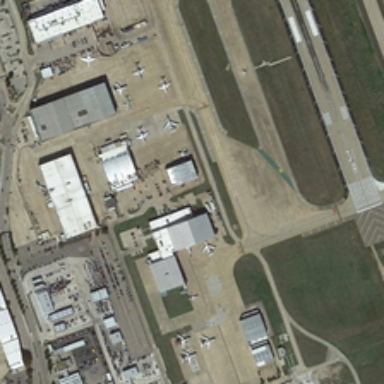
Many of the planes were docked on the wide .